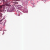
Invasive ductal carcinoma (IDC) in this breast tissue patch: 0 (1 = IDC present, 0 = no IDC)